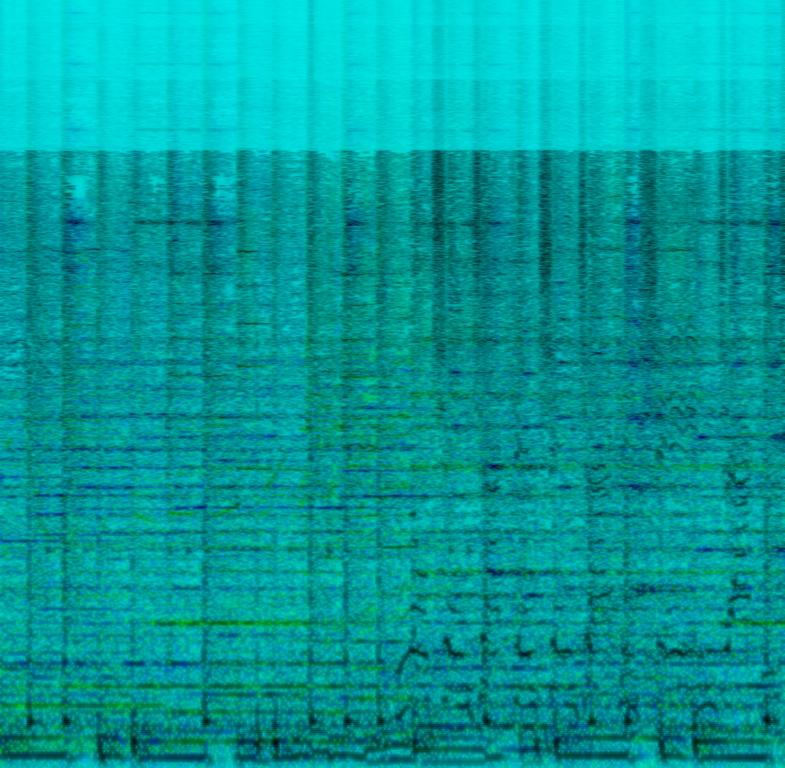
This symphonic rock song features a male voice singing the main melody in common time. This is accompanied by percussion playing a simple beat with single and double strokes on the snare in alternate counts. The bass plays only the root notes of the chords with no embellishments. The strings play a repetitive phrase of three notes throughout the song. The mood of the voice is storytelling. This song can be played in a rags to riches movie.